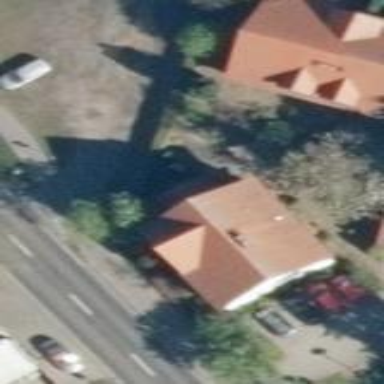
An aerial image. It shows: Residential building with gabled roof shape. The facade color is white.